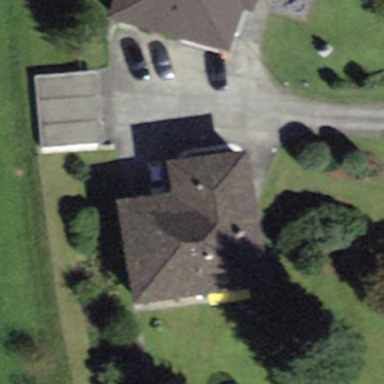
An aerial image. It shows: Detached building.